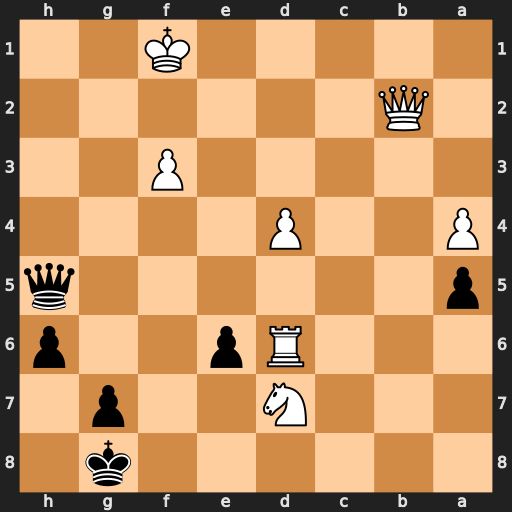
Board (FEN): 6k1/3N2p1/3Rp2p/p6q/P2P4/5P2/1Q6/5K2
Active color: b
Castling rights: -
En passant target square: -
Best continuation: Qh1+ Kf2 Qh2+ Ke3 Qxb2